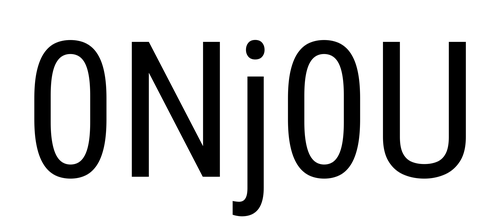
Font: Roboto_Condensed_Regular